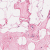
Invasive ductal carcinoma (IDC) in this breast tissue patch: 0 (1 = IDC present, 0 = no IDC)